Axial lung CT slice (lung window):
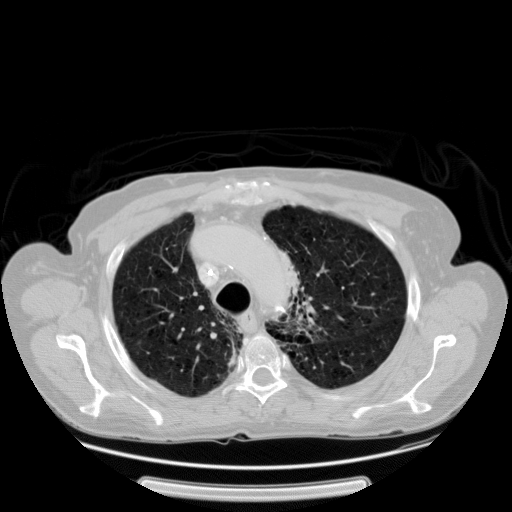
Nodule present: no